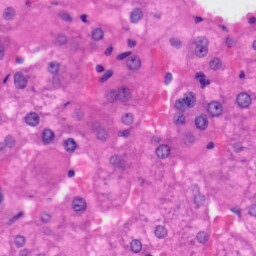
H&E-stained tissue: Liver